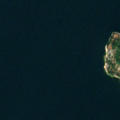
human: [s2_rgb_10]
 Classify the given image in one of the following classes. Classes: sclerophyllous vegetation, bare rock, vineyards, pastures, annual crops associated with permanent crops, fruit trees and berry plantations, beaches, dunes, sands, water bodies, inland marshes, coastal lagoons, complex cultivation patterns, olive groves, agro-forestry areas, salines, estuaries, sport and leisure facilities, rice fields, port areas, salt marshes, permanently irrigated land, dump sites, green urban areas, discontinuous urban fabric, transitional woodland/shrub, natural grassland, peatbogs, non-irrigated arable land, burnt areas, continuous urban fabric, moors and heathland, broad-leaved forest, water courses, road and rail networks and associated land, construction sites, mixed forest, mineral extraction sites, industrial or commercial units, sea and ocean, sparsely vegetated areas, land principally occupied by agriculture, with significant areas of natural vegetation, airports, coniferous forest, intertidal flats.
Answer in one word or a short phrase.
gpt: mixed forest, sea and ocean